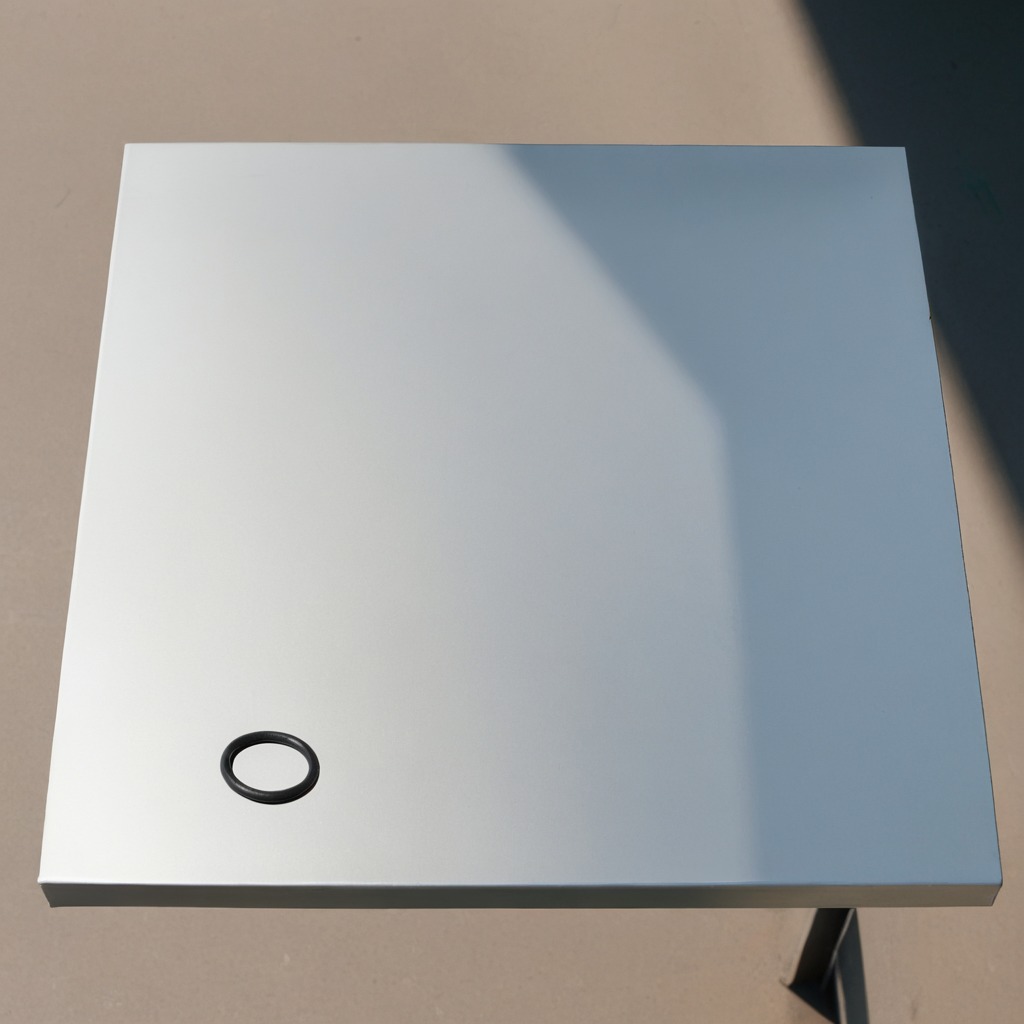
A rubber O-ring lies on the table.